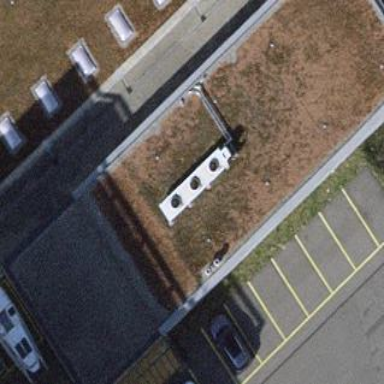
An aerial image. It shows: Flat-roofed university building.